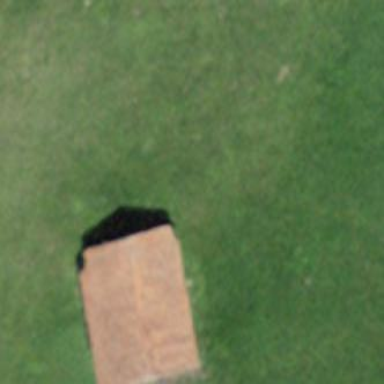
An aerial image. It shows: Rural barn.